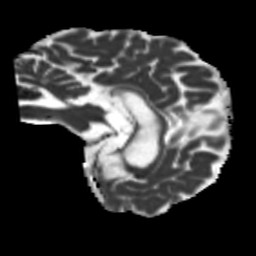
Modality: MD
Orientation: sagittal
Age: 51
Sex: male
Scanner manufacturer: siemens
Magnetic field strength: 3 T
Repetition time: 5.25 s
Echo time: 0.08 s